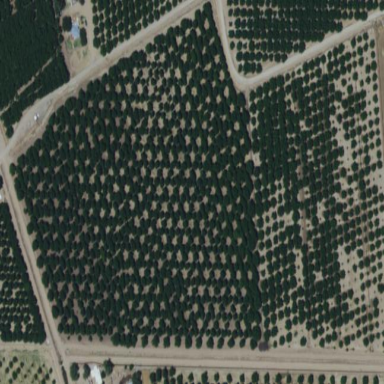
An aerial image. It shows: Orchard.